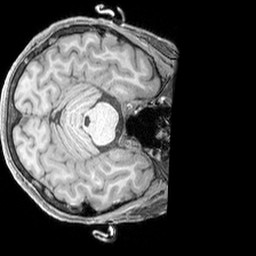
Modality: T1w
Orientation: axial
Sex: female
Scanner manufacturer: siemens
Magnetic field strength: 3 T
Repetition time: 2.3 s
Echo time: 0.00226 s